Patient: sex M, age 37
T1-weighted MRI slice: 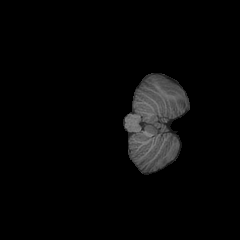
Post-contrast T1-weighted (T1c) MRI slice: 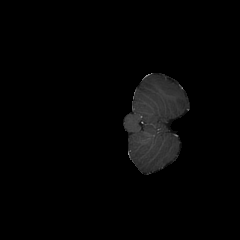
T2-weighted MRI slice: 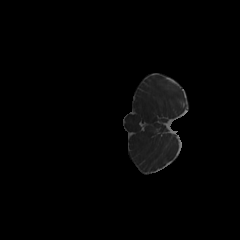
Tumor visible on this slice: no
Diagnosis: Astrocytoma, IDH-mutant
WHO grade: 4